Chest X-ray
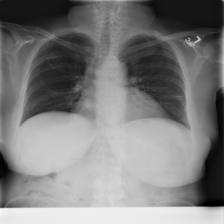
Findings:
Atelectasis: positive
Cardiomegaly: negative
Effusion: negative
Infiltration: positive
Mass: negative
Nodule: negative
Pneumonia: negative
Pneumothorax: negative
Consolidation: negative
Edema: negative
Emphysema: negative
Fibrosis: negative
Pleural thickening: negative
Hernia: negative